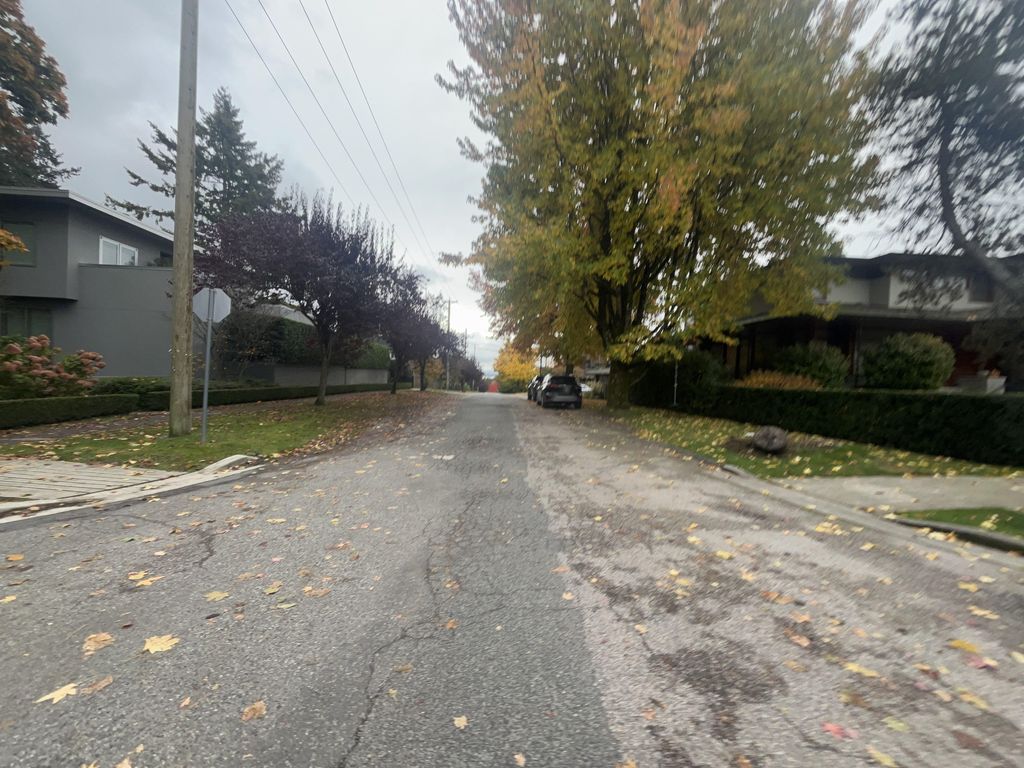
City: vancouver